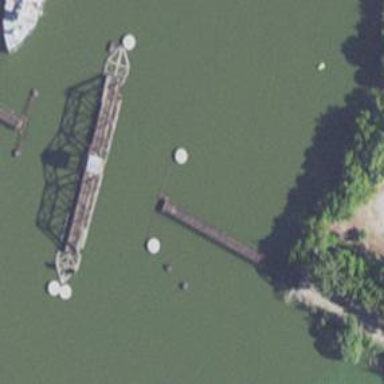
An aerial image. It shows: Swing bridge over railway line.